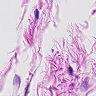
Metastatic tissue present: no